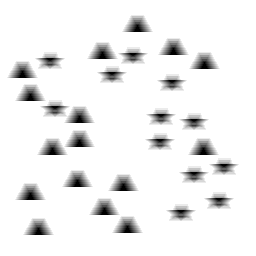
Squares: 0
Triangles: 16
Stars: 12
Total shapes: 28